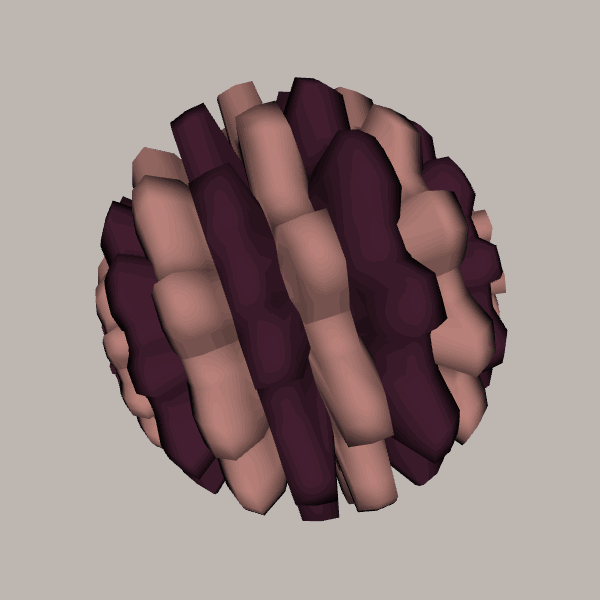
Background: light